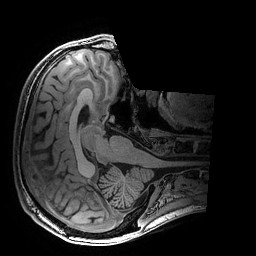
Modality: T1w
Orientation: axial
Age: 23
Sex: male
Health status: healthy
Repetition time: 2.53 s
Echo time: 0.0034 s